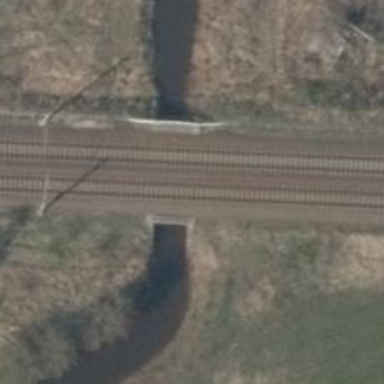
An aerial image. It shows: Bridge over railway with electrified contact lines.